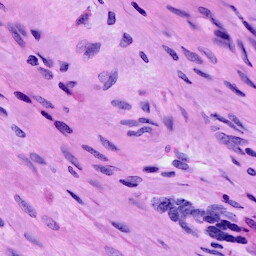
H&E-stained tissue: Cervix